Question: I wanted to be able to hide part of my application window to display only the 3 buttons at the bottom and the status bar.
Currently I was trying to do it by changing the heigth of the window but it does not seem like a correct way to do this.
For example if I have a windows form that has a menu bar, a status bar, and between the both i have a listview and the 3 buttons near the bottom, changing the height of the window will allow the user to risize it, will not show the buttons as there was the listview before so it would show only part of the list view and the status bar.
Here is an example of what it happens if i use the height resize:

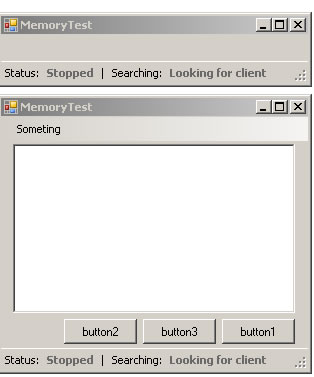
Answer: 1) Make sure the three buttons have the Anchor property set to "Bottom, Right".
2) Set the form's FormBorderStyle to "FixedSingle" (or similar, see <URL>. Set the form's SizeGripStyle to "Hide".
3) To change the height:
Smaller: 'this.Height -= listView.height;'
Larger: 'this.Height += listView.height;'
Hope this helps.